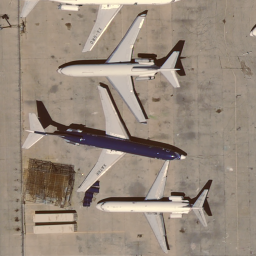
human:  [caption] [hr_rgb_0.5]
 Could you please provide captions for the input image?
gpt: Three different kinds of airplanes are stopped at the airport .

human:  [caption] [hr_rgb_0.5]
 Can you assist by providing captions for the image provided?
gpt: A black airplane and two white airplanes are stopped at the airport .

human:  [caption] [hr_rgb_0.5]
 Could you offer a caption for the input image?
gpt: There are tree airplanes at the airport .

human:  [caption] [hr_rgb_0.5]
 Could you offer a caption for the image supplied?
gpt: Three airplanes are stopped at the airport .

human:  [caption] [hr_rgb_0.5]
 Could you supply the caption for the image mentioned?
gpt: A black airplane and two white ones are stopped at the airport .